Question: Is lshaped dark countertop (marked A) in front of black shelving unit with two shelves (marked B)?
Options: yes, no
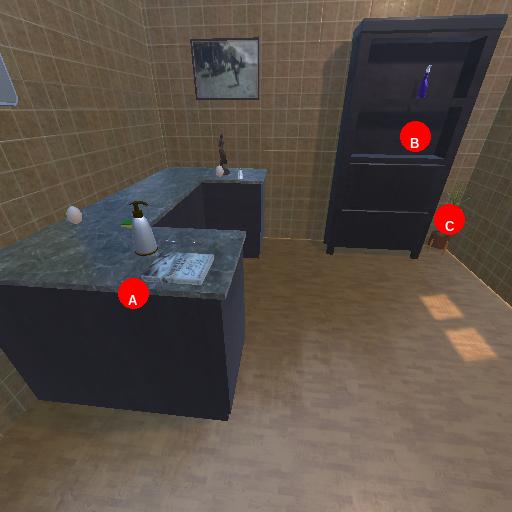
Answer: yes